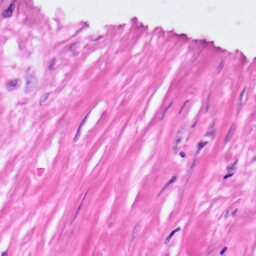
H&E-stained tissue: Pancreatic